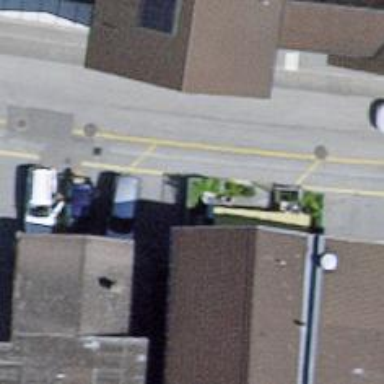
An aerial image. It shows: Restaurant.